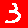
Digit: 3